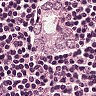
Metastatic tissue present: yes